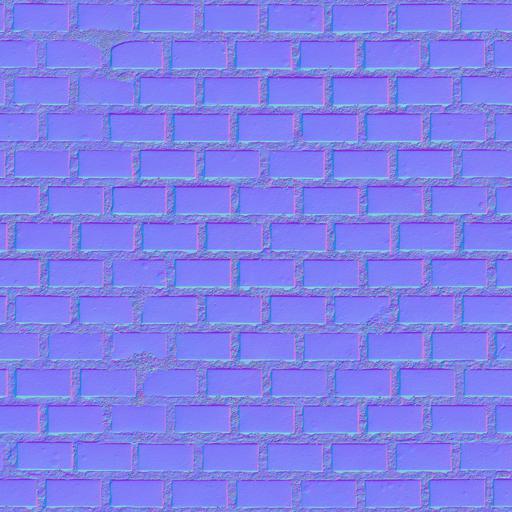
dark moss mossy parking pavement paving stones stone